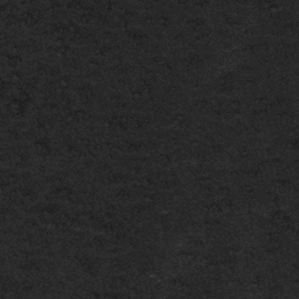
Label: frost